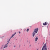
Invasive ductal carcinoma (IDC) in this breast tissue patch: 0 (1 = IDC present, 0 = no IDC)